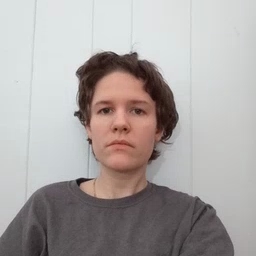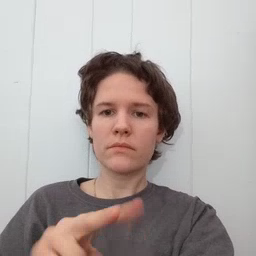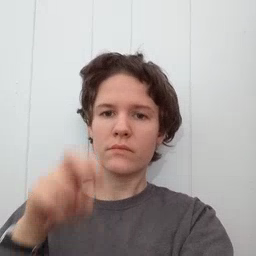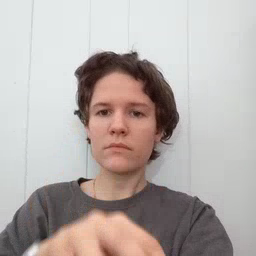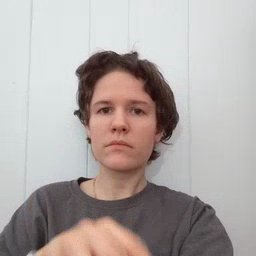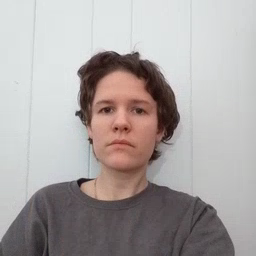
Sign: jump